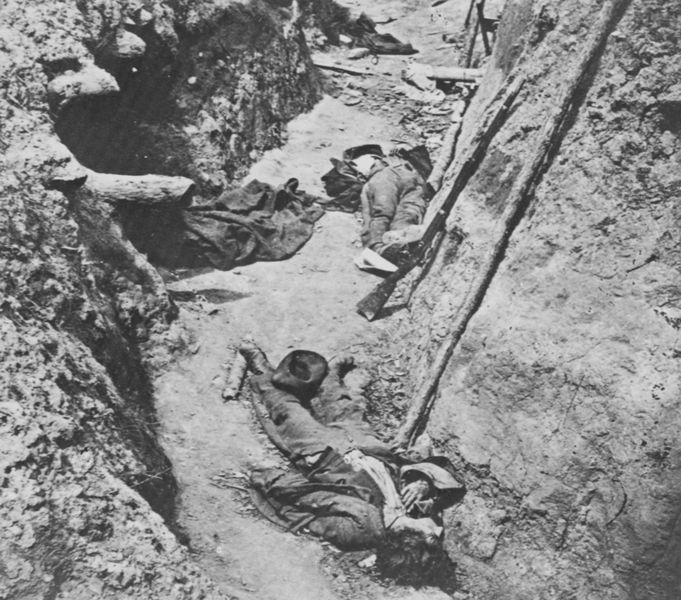
Titel: Tote in einem Graben
Künstler: Mathew B. Brady
Schlagwörter: schlaf, umhang, sand, holz, hut, hüte, männer, tod, tot, erde, sonne, mantel, liegen, schlafen, tag, krieg, hat, foto, fotografie, stangen, schwarzweiss, waffen, leichen, tote, waffe, schuh, wurzeln, gewehr, tree, graben, opfer, black and white, photo, dead, dokument, historisch, trunk, weltkrieg, war, dokumentarfotografie, pole, schützengraben, weapon, schützengragen, corpse, documentary, world war i, journalism, trench, männer tot, report, molz